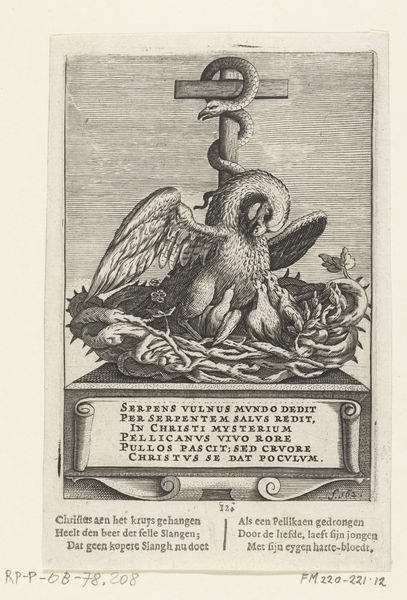
Titel: Pelikaan en de koperen slang
Standort: Amsterdam
Institution: Rijksmuseum
Schlagwörter: feathers, white, black, print, flower, netherlands, scroll, drawing, paper, animals, bird, birds, eagle, cross, wings, leaves, neck, chest, christ, leaf, baby, dragon, beak, symbol, latin, text, vine, serpent, snake, nest, words, babies, holy, thorns, down, barb, arched, beaks, pelican, quote, twigs, hungry, thorn, label, chicks, chick, next, throns, 220, baby-bird, eaglets, ellican, nestlings, aniamls, gehangen, pellikean, mythologhy, biddy